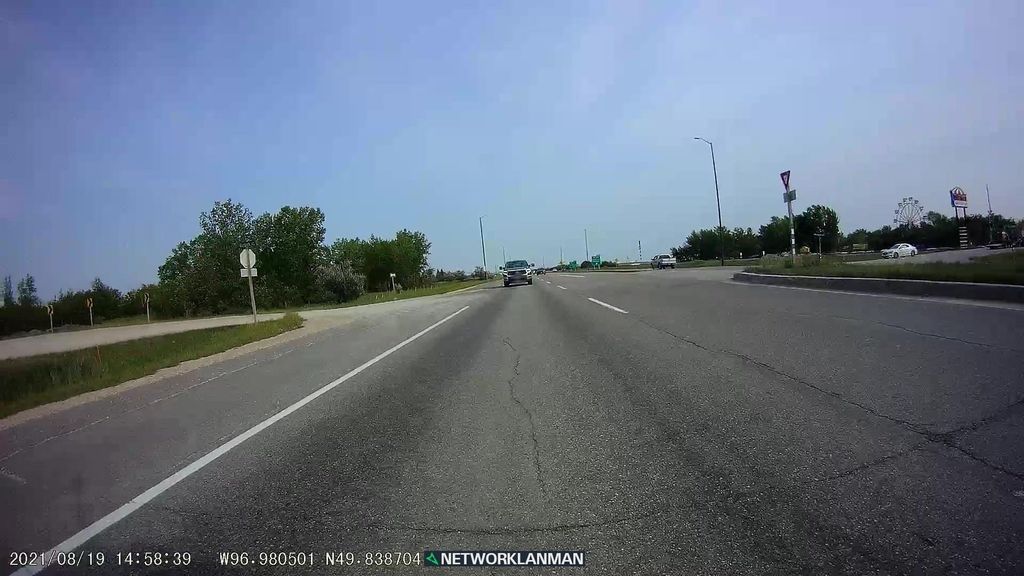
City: winnipeg